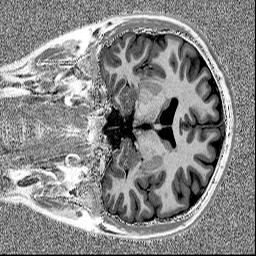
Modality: MP2RAGE
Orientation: coronal
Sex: male